Question: I have an issue when trying to clone the repository to local machine via LAN.
At some point an error occurs and all downloaded data are erased during rollback.
Is it possible to turn off the mercurial's automatic rollback on error even though the downloaded data may be corrupted?

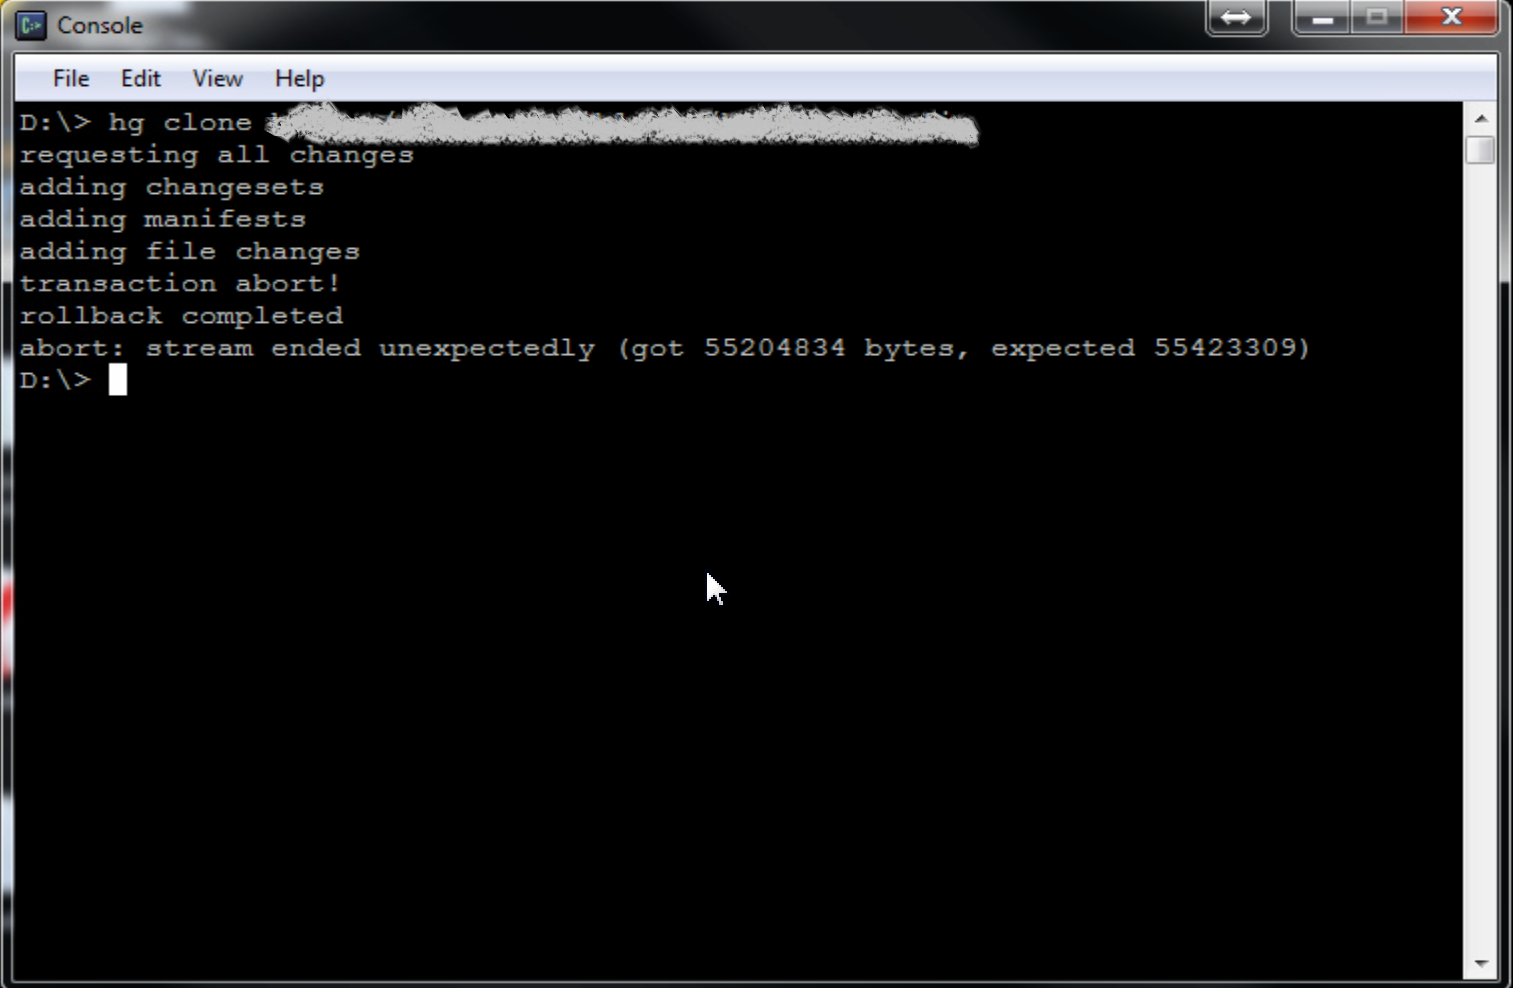
Answer: You can't stop it from rolling back -- it won't leave it in an inconsistent state, however you can do the clone incrementally.
Rather than:
'''
hg clone http://path/to/your/repo
'''
do:
'''
hg clone -r 100 http://path/to/your/repo
hg pull -r 200 http://path/to/your/repo
hg pull -r 200 http://path/to/your/repo
... and so on until done ...
'''
That gets 100 changesets at a time. If you have a network failure you'll only have to re-un the last command and eventually you'll get through.
As a note, once you've cloned this to a machine, even once, you have to do it again. Instead clone from your local repo if you want another clone.
'''
hg clone myclone my-other-clone
'''